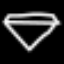
Label: diamond